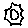
Label: sun